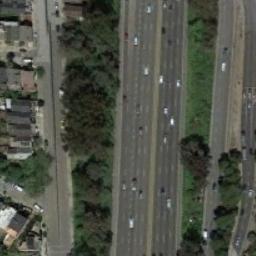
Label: freeway